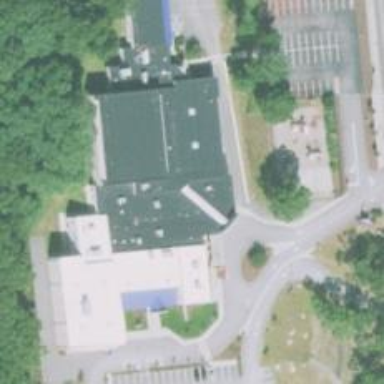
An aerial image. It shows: Kindergarten.